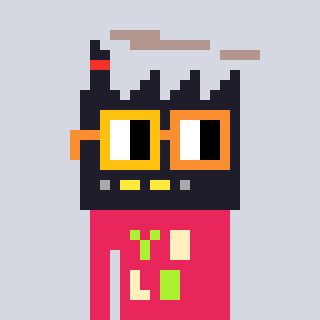
a pixel art character with square yellow and orange glasses, a factory-shaped head and a redpinkish-colored body on a cool background